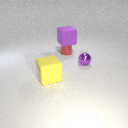
large purple rubber cube above small red metal cylinder